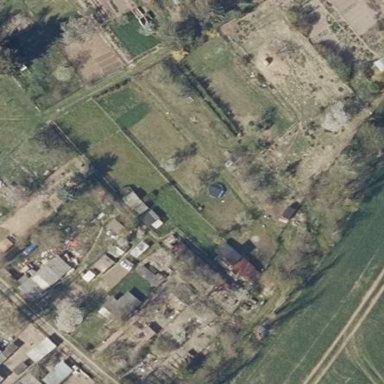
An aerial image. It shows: Area designated for allotments.